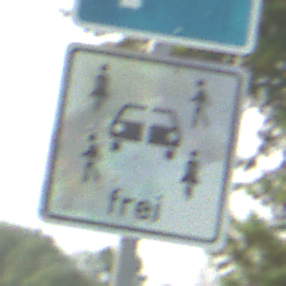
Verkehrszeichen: CarsharingfahrzeugeFrei
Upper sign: Parken
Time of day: MorningAfternoon
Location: Outdoor (Nature)
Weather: PartlyCloudy
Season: NotSpecified
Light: Natural